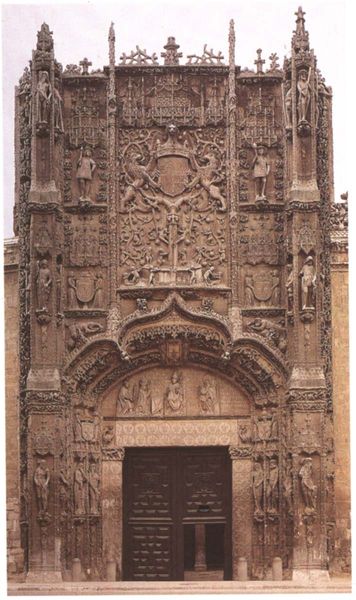
Titel: Fassade mit figürlichem und ornamentalem Schmuck
Standort: Valladolid, Colegio S. Greogorio (EU - E - Altkastilien)
Schlagwörter: mann, frauen, frau, männer, säule, tür, gebäude, ornament, alt, gericht, architektur, stein, kirche, figur, england, gotik, turm, skulptur, relief, bogen, türe, figuren, rundbogen, treppe, thron, dekor, stufe, tor, eingang, treppenstufen, orientalisch, türme, dom, kathedrale, portal, wappen, schnörkel, skulpturen, pforte, löwen, gotisch, christus, löwe, historisch, maßwerk, holztür, tympanon, gewände, tabernakel, kirchenportal, verwittert, uch, eselsrücken, archivolt, gewändefiguren, wappenhalter, heilgie, portalgewände, portalgewändefiguren